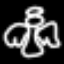
Label: angel